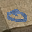
Label: 0